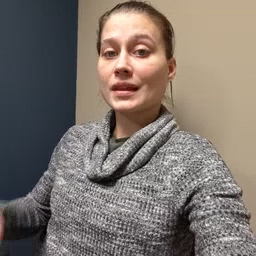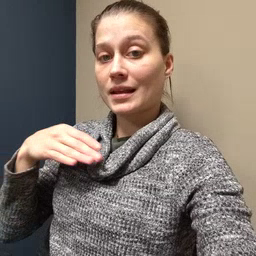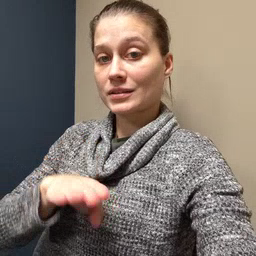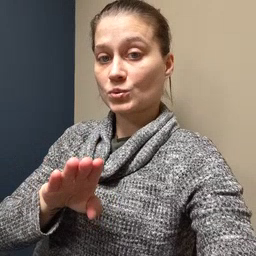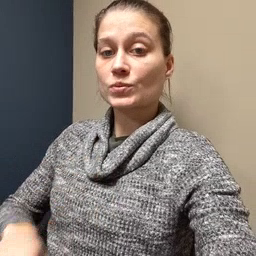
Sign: into